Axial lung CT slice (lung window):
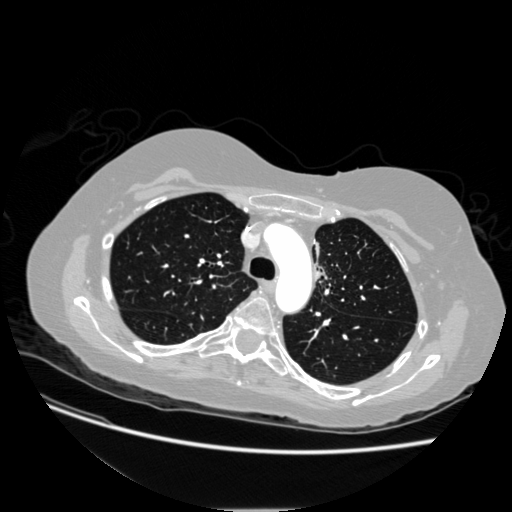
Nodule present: no